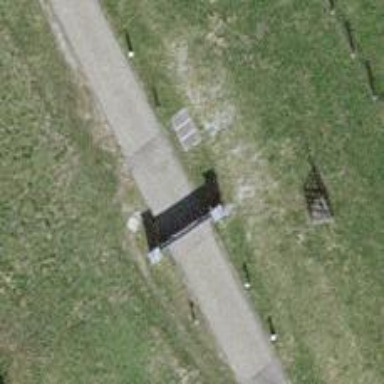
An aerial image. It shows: Gate.